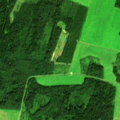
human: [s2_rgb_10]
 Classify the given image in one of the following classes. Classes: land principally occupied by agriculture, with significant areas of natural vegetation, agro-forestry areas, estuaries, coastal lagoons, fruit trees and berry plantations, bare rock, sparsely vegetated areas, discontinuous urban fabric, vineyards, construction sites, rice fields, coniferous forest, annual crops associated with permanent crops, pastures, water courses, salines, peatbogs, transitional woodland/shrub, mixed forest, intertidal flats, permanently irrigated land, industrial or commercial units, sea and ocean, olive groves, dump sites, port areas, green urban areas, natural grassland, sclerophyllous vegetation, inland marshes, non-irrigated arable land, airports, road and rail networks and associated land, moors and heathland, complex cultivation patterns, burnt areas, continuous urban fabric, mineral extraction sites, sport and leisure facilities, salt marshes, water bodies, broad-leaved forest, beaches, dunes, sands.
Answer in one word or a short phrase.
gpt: non-irrigated arable land, coniferous forest, mixed forest, transitional woodland/shrub